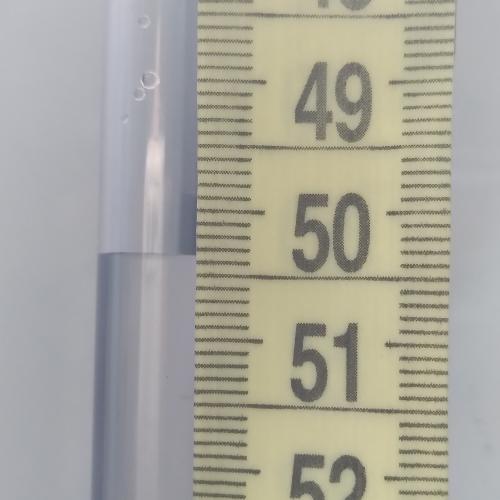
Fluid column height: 50.4 cm